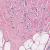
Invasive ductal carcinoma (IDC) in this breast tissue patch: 0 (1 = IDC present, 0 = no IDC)